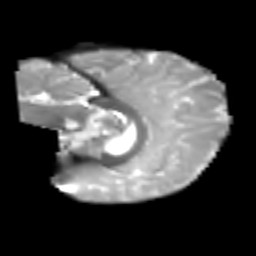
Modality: T2w
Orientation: sagittal
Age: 7
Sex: male
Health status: healthy